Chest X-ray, AP view. Patient: 22 years old, sex F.
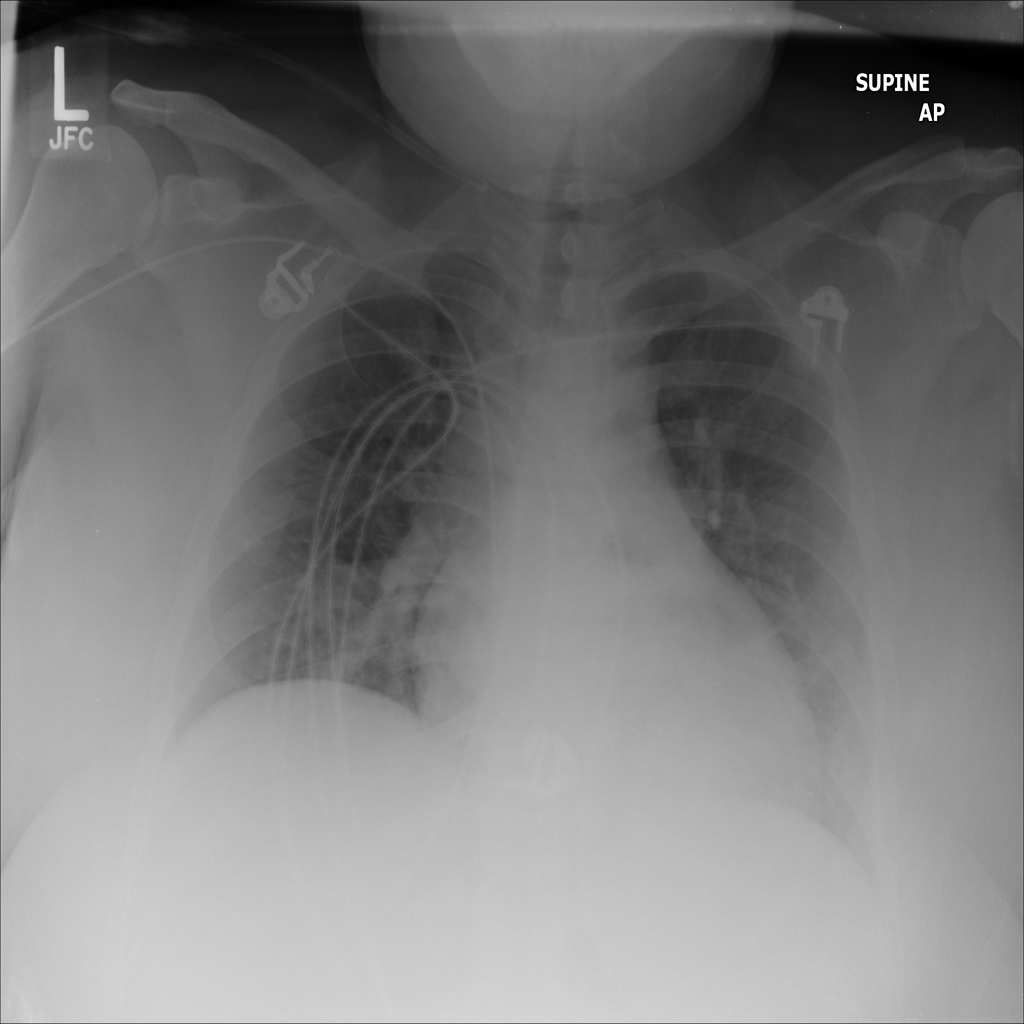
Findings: No Finding